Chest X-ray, AP view. Patient: 65 years old, sex M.
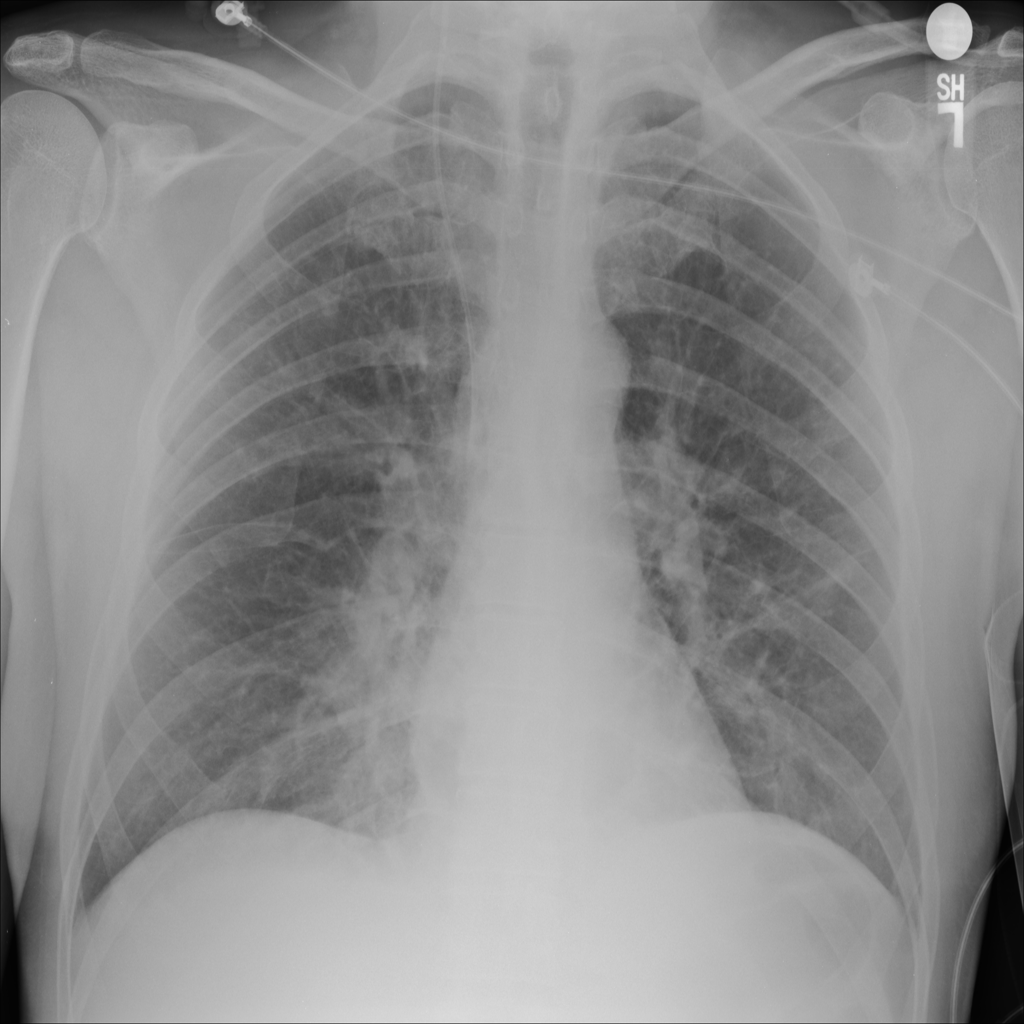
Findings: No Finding